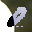
Label: 0